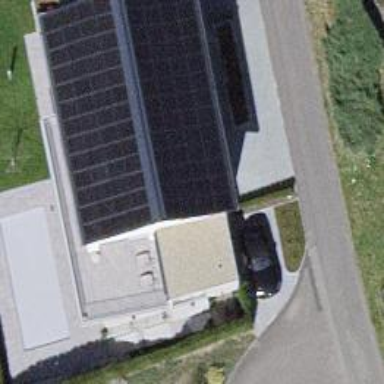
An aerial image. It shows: Solar photovoltaic panel generator.